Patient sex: F
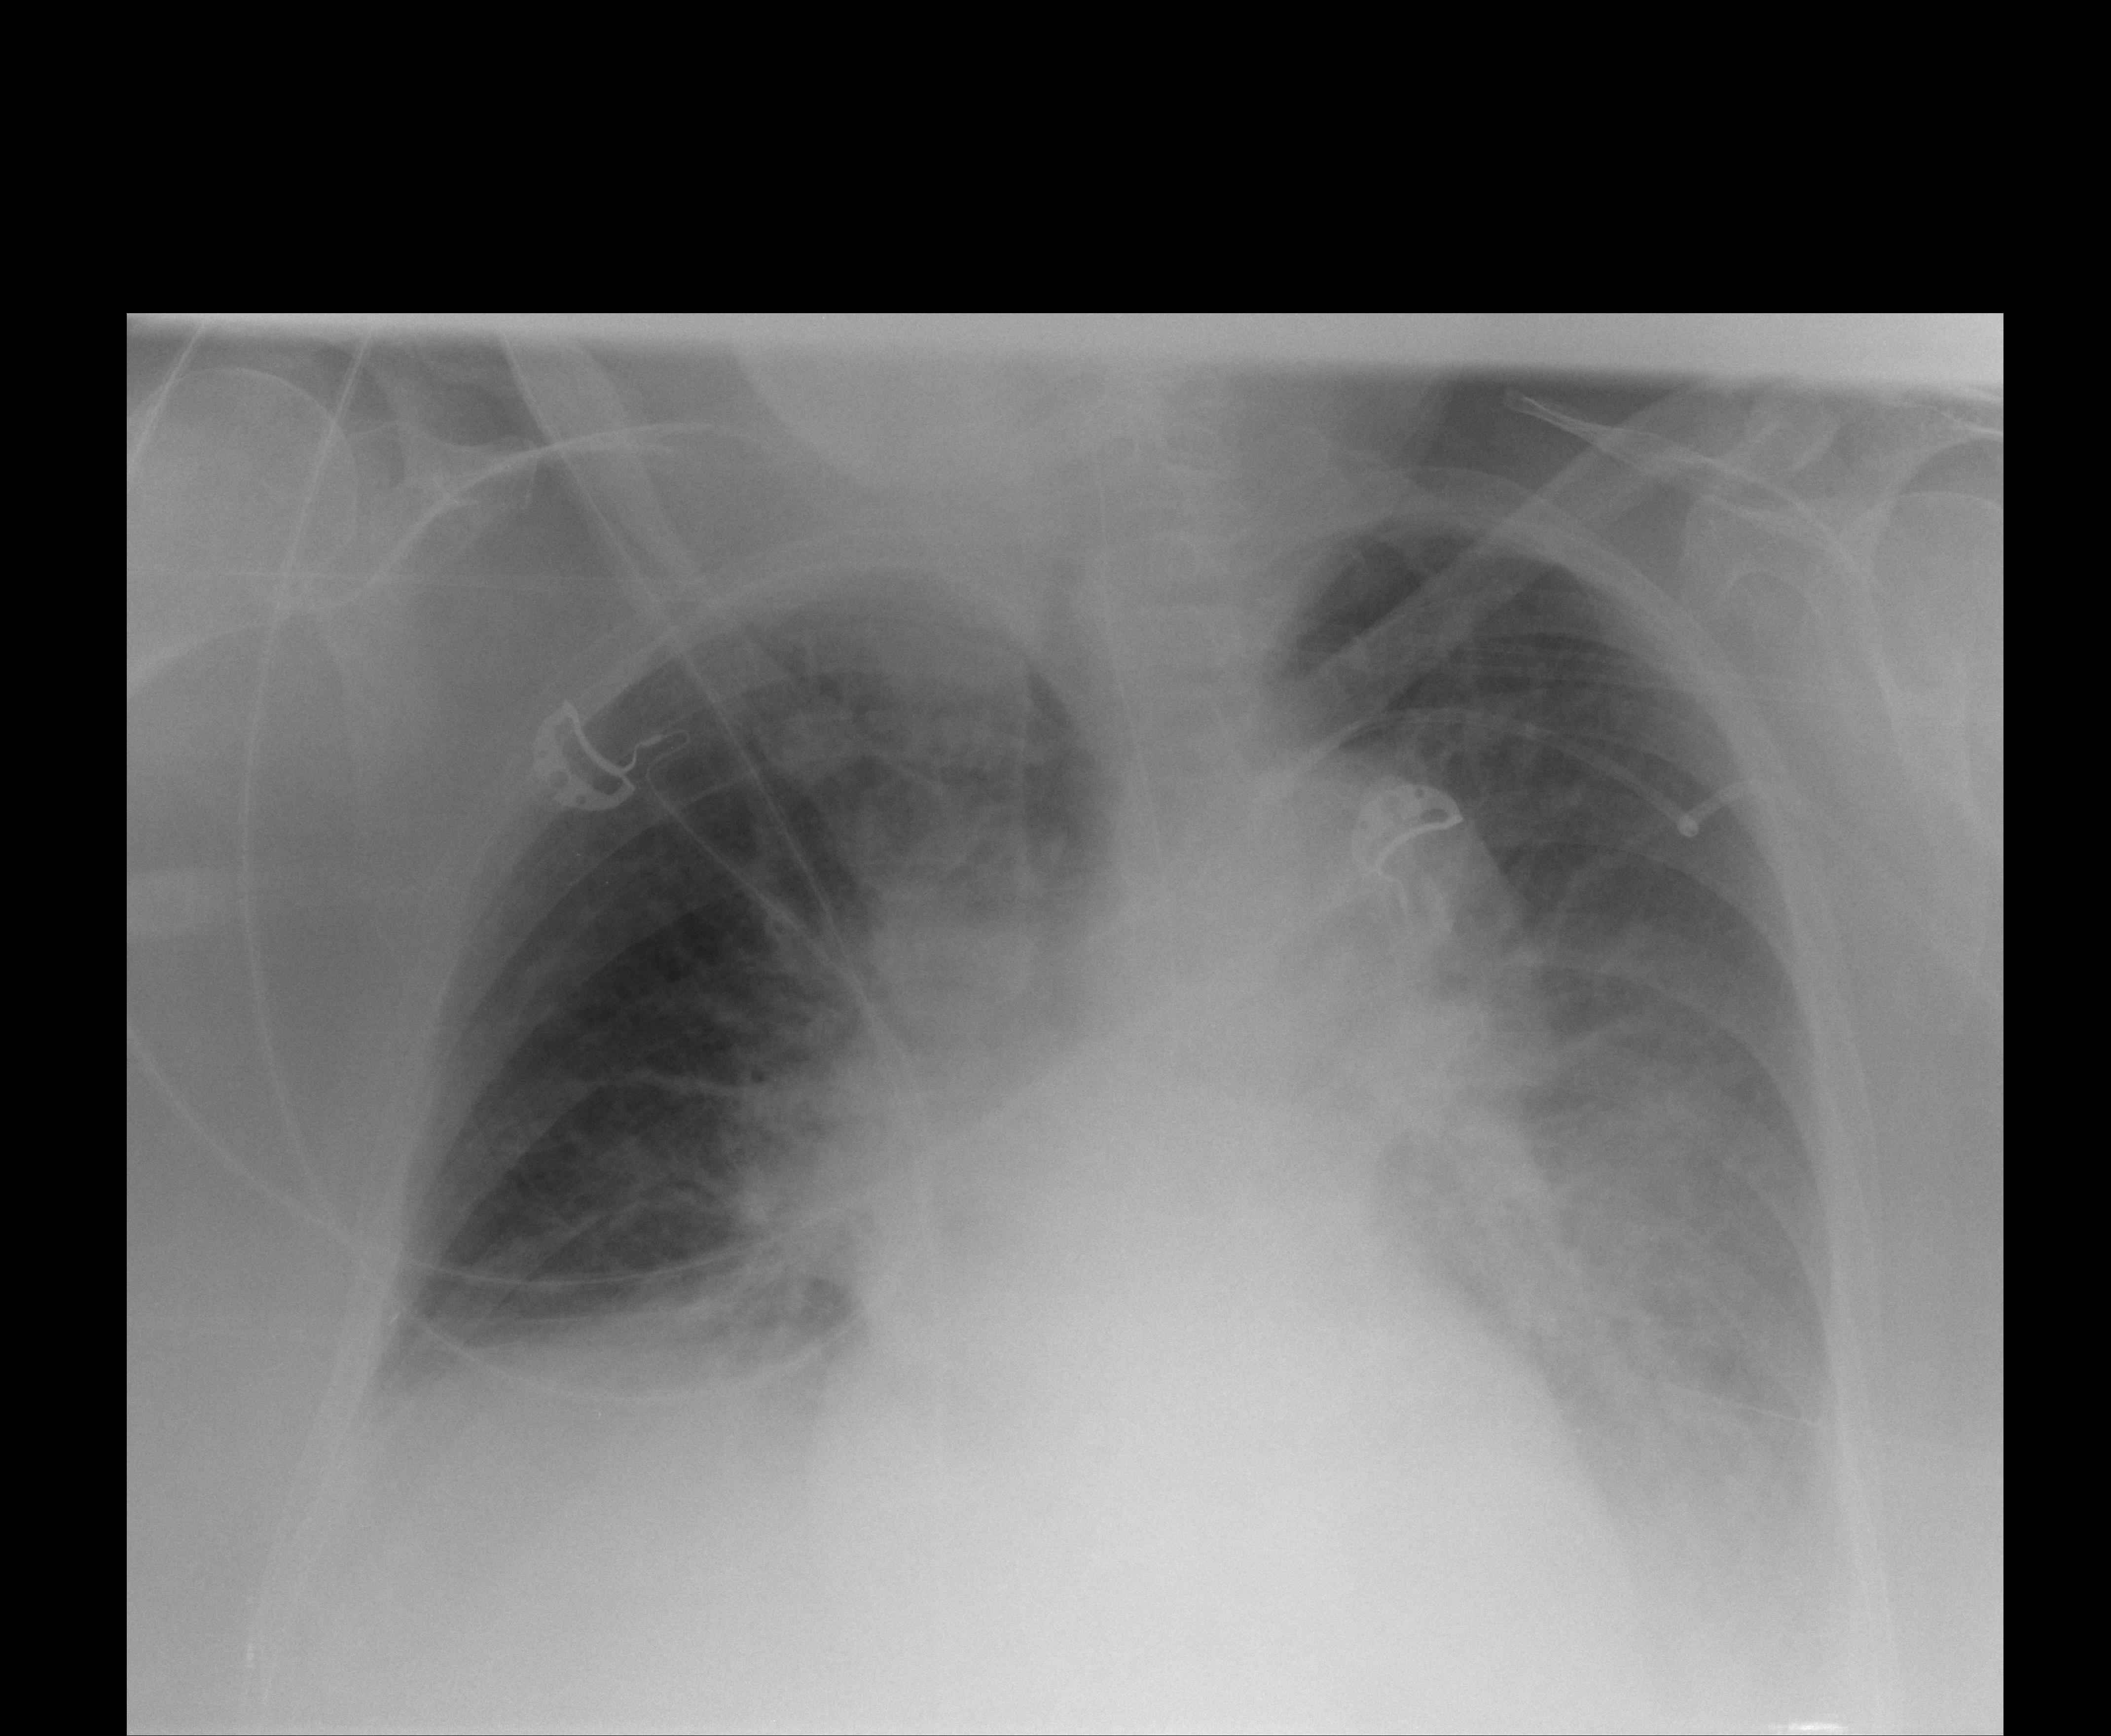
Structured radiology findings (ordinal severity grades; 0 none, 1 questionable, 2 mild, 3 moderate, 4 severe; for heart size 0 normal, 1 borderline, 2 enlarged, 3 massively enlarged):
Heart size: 2
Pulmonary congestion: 2
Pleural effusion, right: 3
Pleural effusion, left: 2
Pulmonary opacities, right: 2
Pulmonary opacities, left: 2
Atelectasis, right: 2
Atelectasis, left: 2